Aerial crown-view tile of a tropical tree (Barro Colorado Island, Panama), acquired 20250818:
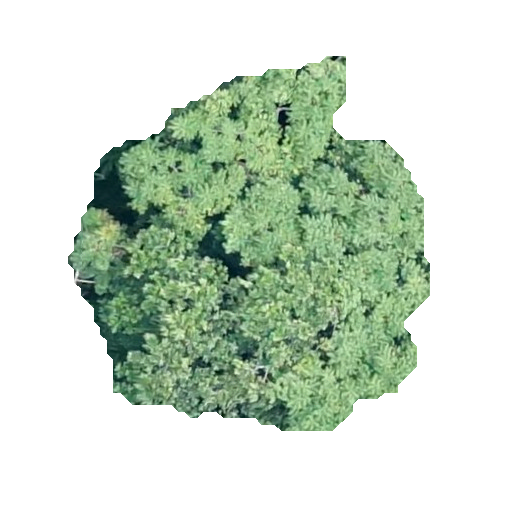
Species: Anacardium excelsum
GBIF accepted scientific name: Anacardium excelsum
Crown area: 138.973 m²